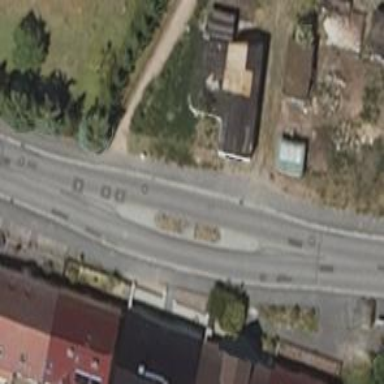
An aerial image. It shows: Secondary road with asphalt surface.